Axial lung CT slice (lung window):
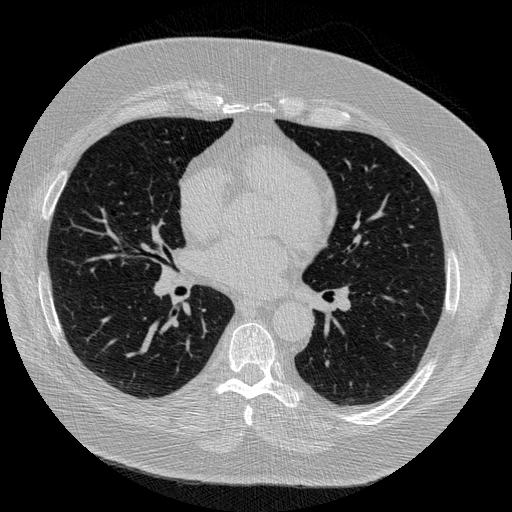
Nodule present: no